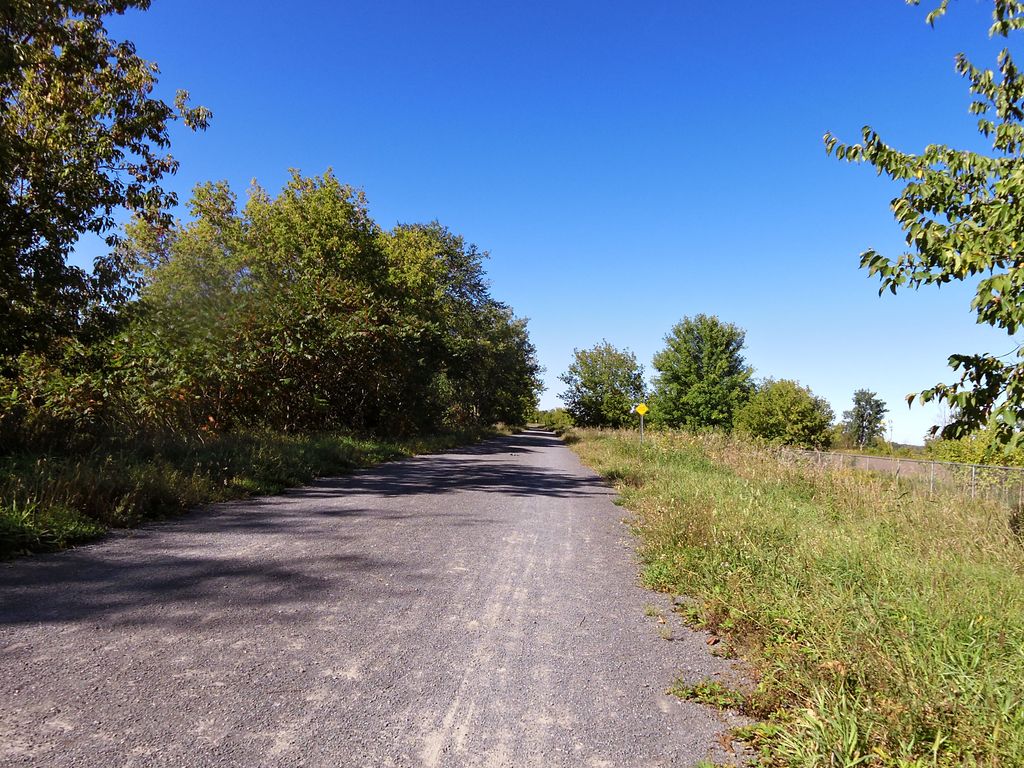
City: ottawa-gatineau